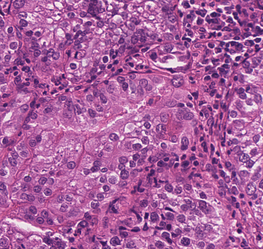
Tumor epithelial tissue: yes
Tumor-associated stroma tissue: yes
Normal tissue: no